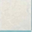
Piece: xx